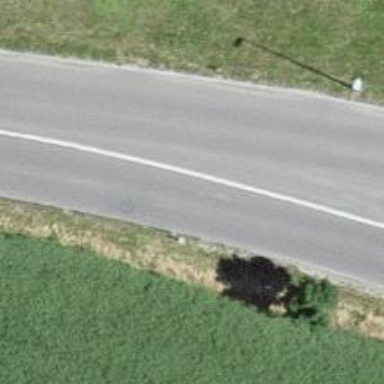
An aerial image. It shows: Asphalt road classified as primary highway.